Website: bh-photo
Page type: billing-address
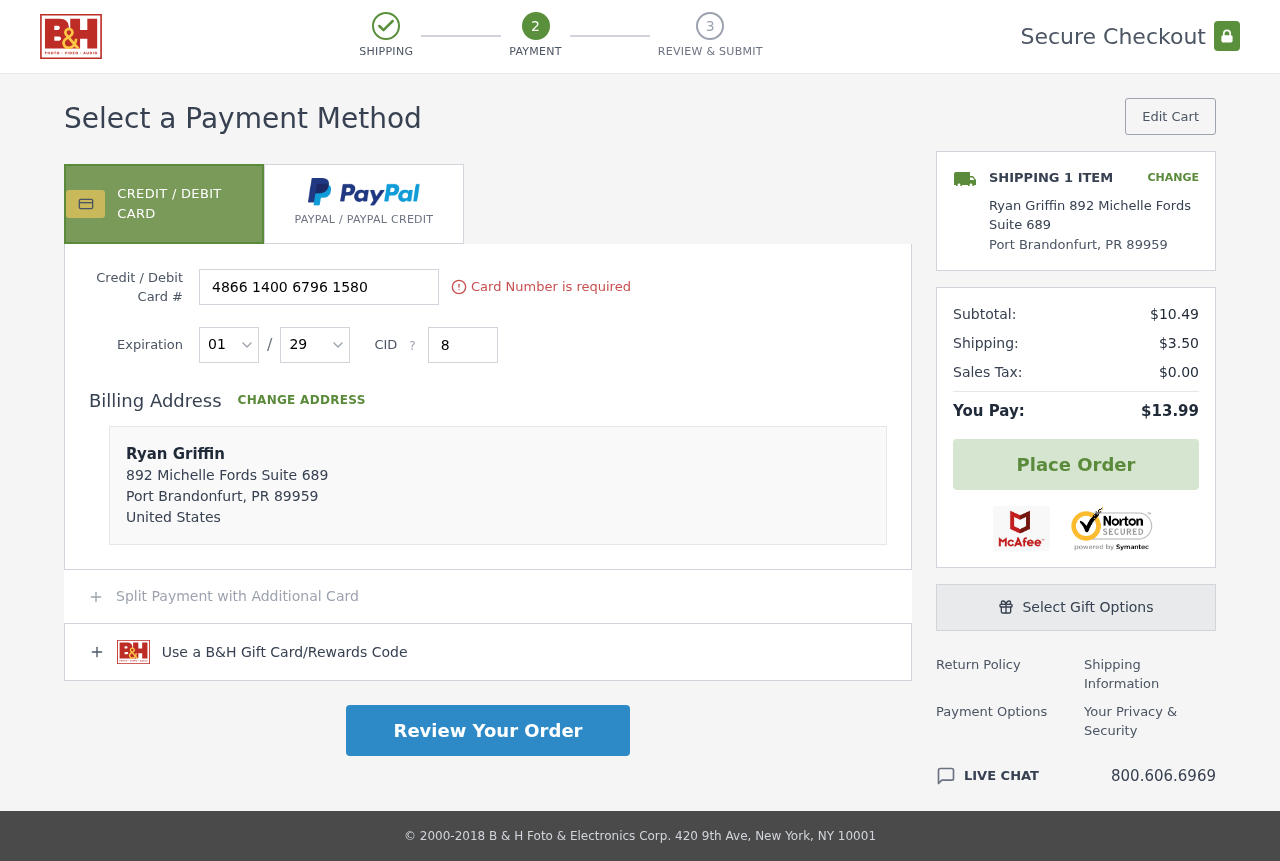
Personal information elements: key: PII_CARD_CVV
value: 832
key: PII_CARD_EXPIRY_MONTH
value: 01
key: PII_CARD_EXPIRY_YEAR
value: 29
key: PII_CARD_NUMBER
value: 4866 1400 6796 1580
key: PII_CITY
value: Port Brandonfurt
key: PII_COUNTRY
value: United States
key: PII_FULLNAME
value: Ryan Griffin
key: PII_FULLNAME2
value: Ryan Griffin
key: PII_POSTCODE
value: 89959
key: PII_STATE_ABBR
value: PR
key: PII_STREET
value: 892 Michelle Fords Suite 689
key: PII_STATE
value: PR
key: PII_POSTCODE_FULL
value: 89959
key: PII_POSTCODE_NUMERIC
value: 89959
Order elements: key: ORDER_NUM_ITEMS
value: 1
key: ORDER_SUBTOTAL
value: $10.49
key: ORDER_SHIPPING_COST
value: $3.50
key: ORDER_TAX
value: $0.00
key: ORDER_TOTAL
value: $13.99